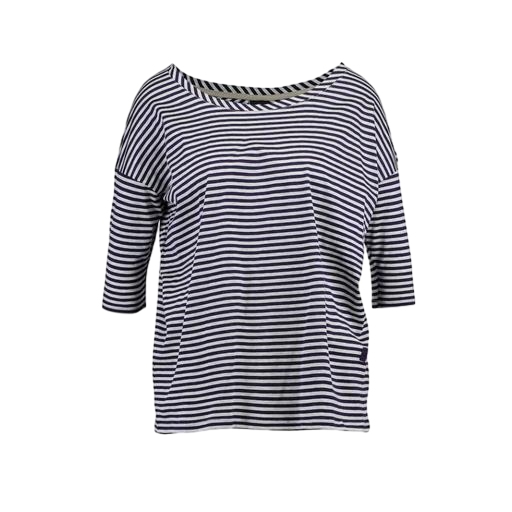
blue women's striped shirt, blue long-sleeved striped top, bateau shirt, white background